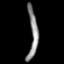
Tissue: prostate
Cell type: T cells
Senescence score: 0.3446
Nuclear area (px): 450
Mean DAPI intensity: 131.636